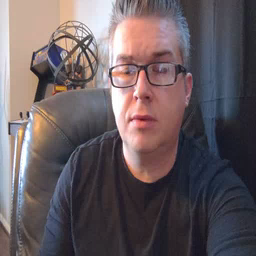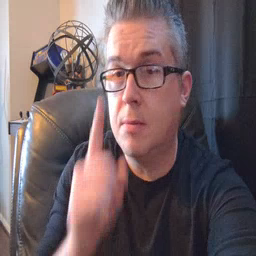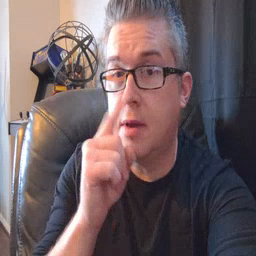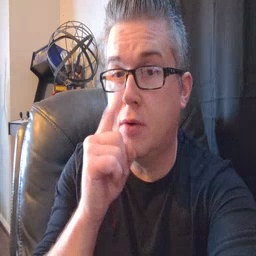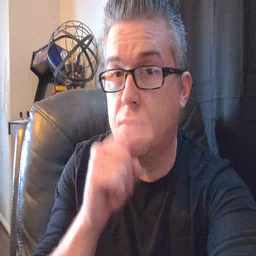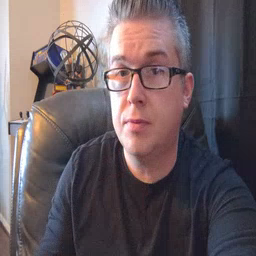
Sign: mouse